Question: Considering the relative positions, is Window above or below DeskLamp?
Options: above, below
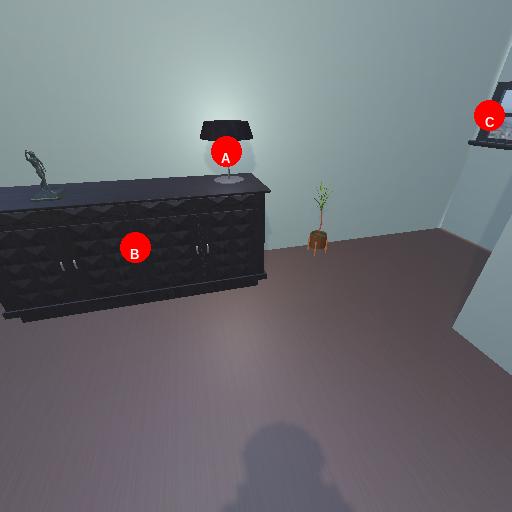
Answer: above